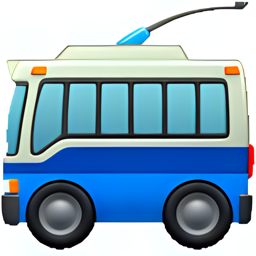
Name: trolleybus
Emoji: 🚎
Group: Travel & Places
Sub-group: transport-ground